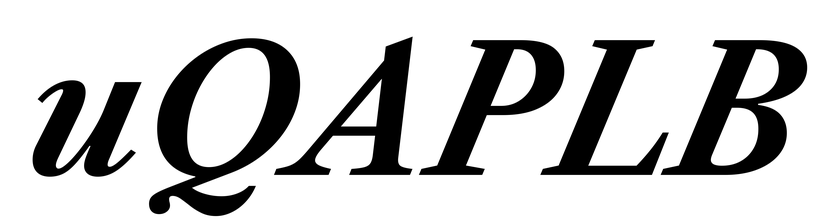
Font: LibreCaslonText-Italic_Bold_Italic